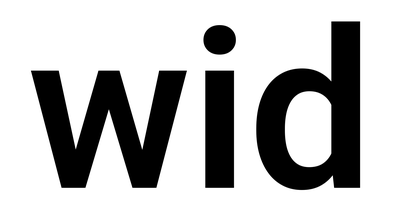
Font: Roboto_SemiBold